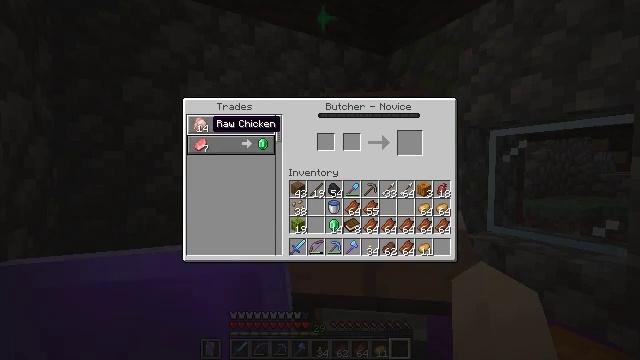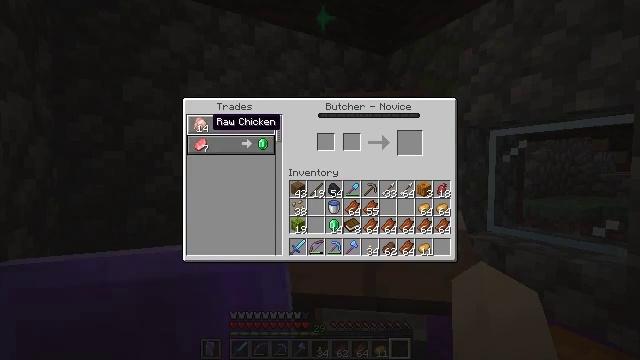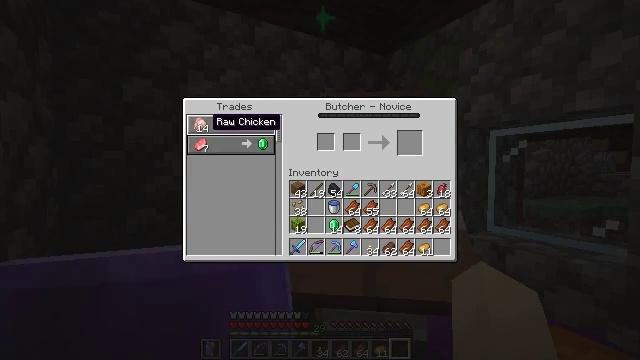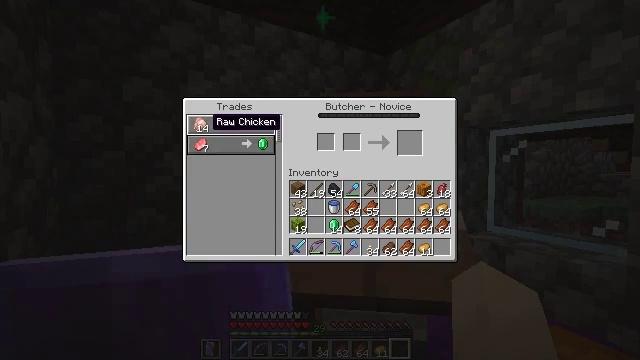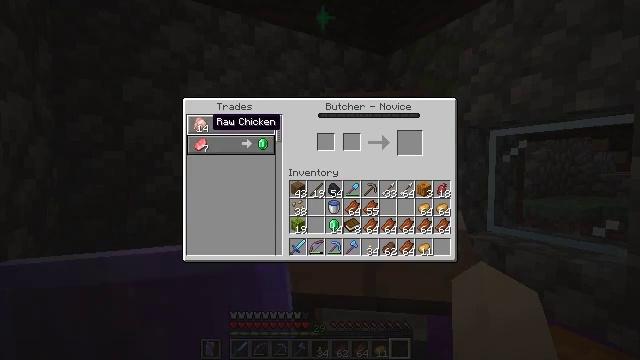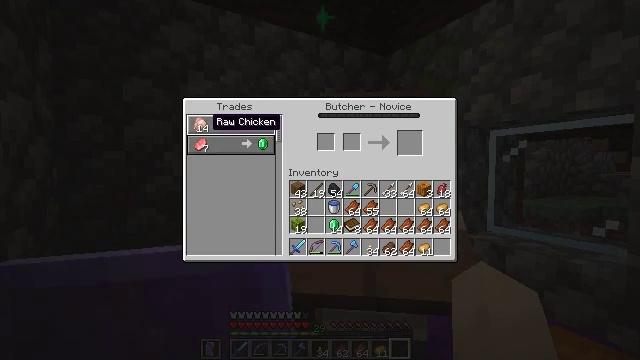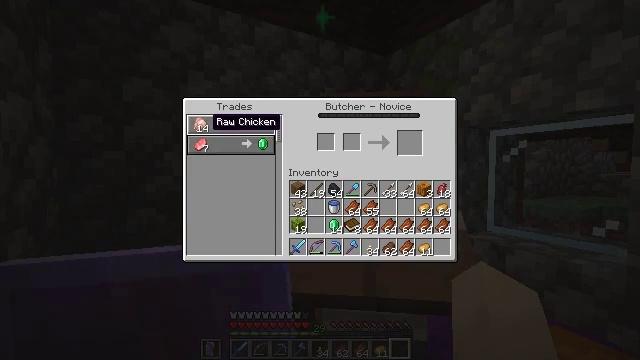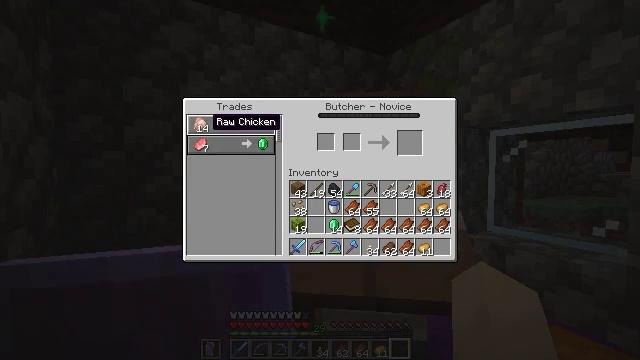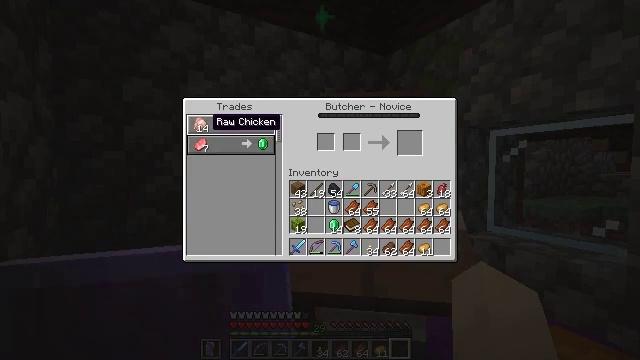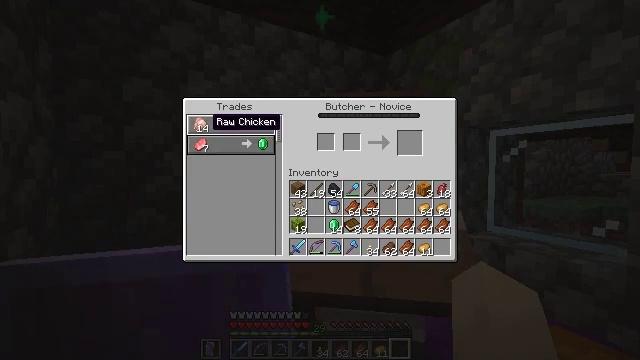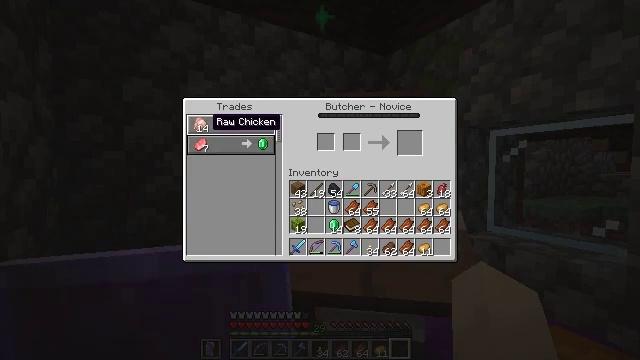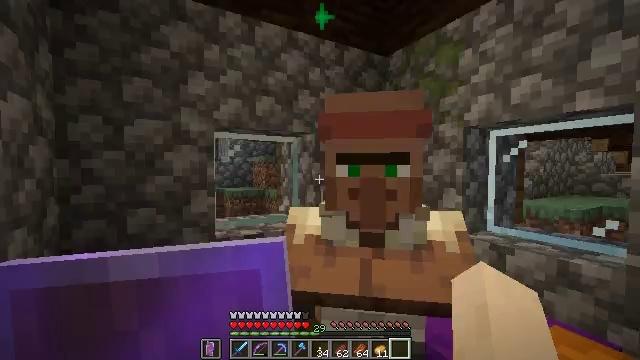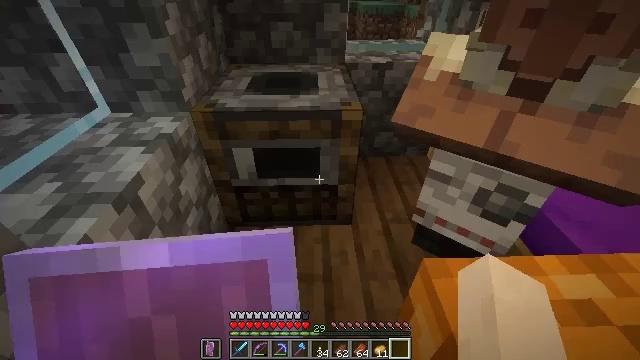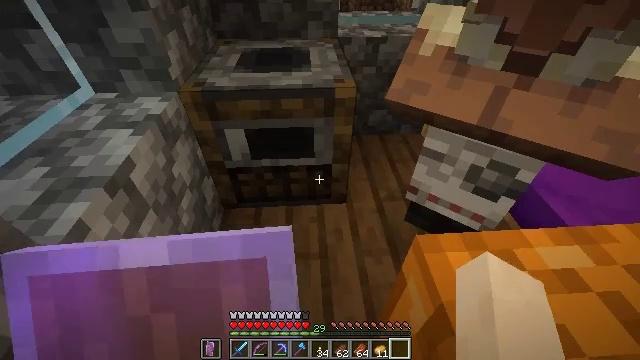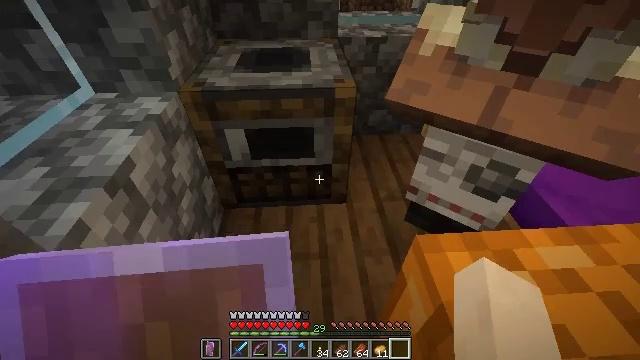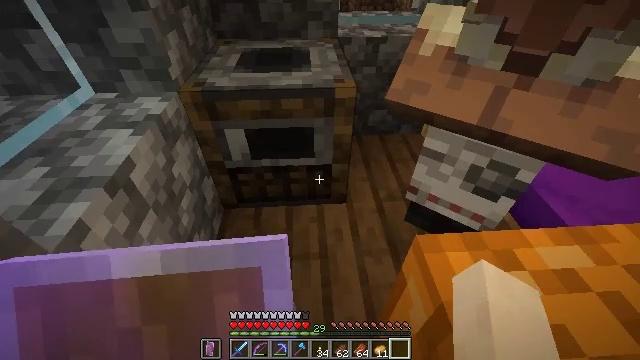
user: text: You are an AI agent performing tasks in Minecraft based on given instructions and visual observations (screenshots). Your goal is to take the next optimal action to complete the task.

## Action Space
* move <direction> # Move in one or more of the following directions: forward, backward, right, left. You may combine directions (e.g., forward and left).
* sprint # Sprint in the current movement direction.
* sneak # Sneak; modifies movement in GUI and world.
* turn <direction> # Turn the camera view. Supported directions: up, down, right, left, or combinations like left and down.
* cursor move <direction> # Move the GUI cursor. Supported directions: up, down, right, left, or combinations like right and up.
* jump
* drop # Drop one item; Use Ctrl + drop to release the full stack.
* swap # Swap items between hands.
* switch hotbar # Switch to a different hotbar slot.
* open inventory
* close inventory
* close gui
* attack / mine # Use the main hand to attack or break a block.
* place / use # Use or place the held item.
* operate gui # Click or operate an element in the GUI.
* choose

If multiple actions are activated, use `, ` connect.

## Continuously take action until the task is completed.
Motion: motion action
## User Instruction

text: Left-click on the smoker to mine it.
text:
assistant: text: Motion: no_op
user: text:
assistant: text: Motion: no_op
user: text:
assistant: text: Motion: no_op
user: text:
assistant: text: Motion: no_op
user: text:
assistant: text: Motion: no_op
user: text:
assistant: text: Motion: no_op
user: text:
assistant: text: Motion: no_op
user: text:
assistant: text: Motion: no_op
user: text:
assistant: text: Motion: no_op
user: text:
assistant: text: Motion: no_op
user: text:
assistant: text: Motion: no_op
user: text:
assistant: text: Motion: turn left and down, close gui
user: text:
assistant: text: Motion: turn right and down
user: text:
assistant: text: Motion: no_op
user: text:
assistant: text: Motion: no_op
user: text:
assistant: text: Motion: no_op
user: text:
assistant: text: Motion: no_op
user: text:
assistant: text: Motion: switch to hotbar 3
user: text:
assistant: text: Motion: switch to hotbar 3
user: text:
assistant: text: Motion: turn left, switch to hotbar 3
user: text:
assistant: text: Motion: turn left and up
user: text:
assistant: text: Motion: turn left and up
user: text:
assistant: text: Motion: move forward, turn left and up
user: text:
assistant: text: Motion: move forward
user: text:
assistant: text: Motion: move forward, turn left and down
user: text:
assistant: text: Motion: turn down, attack / mine
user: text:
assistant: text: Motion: attack / mine
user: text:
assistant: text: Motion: attack / mine
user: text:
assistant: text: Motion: attack / mine
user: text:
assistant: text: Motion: attack / mine